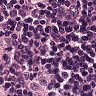
Metastatic tissue present: yes